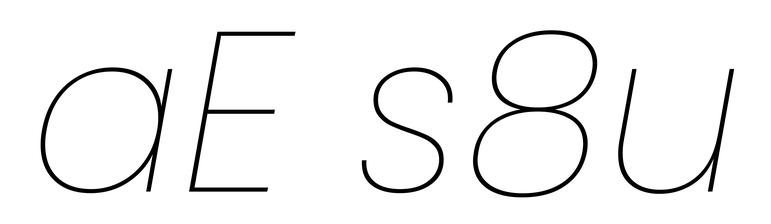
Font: Poppins-ThinItalic